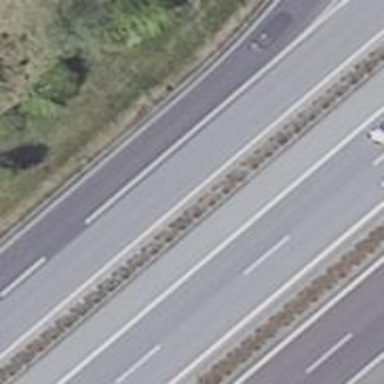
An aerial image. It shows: Asphalt motorway link.